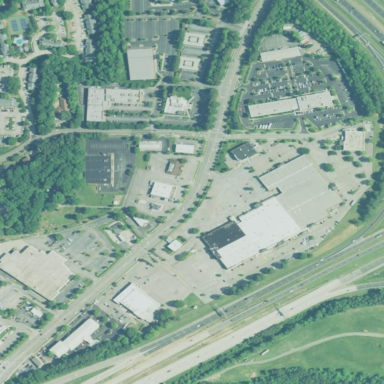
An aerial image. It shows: Retail area.